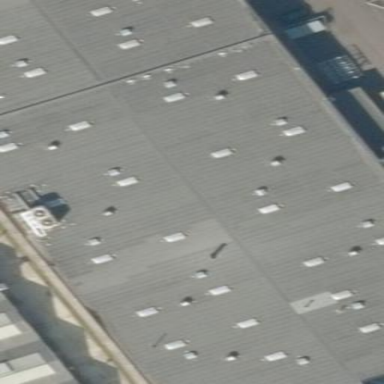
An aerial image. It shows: Industrial building.